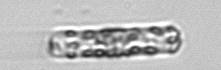
Label: Dactyliosolen_fragilissimus